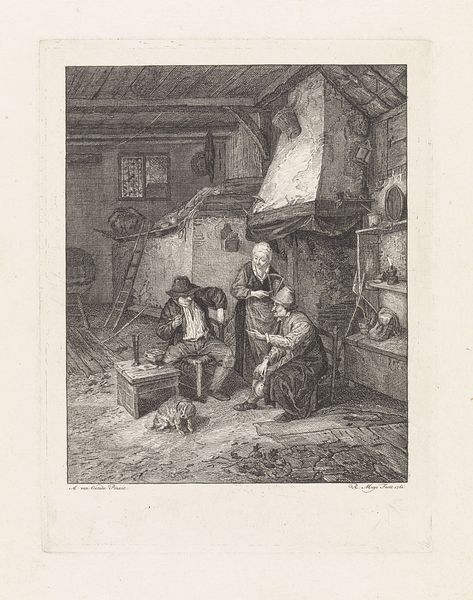
Titel: Boereninterieur
Künstler: Robbert Muys
Standort: Amsterdam
Institution: Rijksmuseum
Schlagwörter: mann, frauen, menschen, fenster, frau, männer, stroh, stuhl, stühle, tisch, zeichnung, zimmer, haus, hund, gespräch, haube, teller, hütte, interieur, decke, bauern, kamin, schornstein, leiter, sprechen, bett, katze, druck, stich, illustration, küche, eimer, kupferstich, herd, illustation, reller